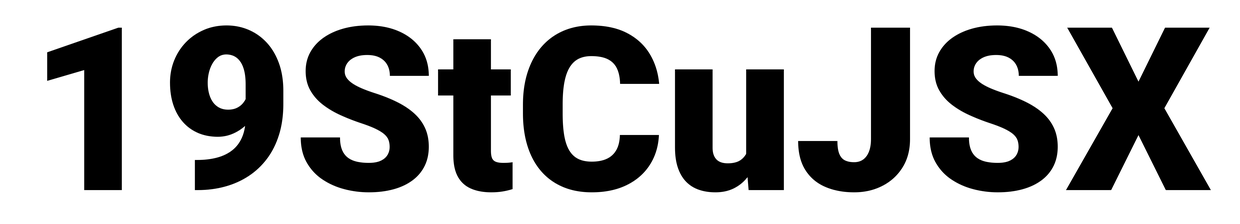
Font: Roboto_Black